Question: Is it possible to change the Bootstrap 3 menu ...

... so it reads like "Menu" instead og the three lines?
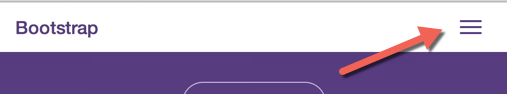
Answer: Did you try this:
'''
<div class="navbar-header">
<button type="button" class="navbar-toggle" data-toggle="collapse" data-target="#bs-example-navbar-collapse-1">
Menu
</button>
<a class="navbar-brand" href="#">Brand</a>
</div>
'''
instead of this
'''
<div class="navbar-header">
<button type="button" class="navbar-toggle" data-toggle="collapse" data-target="#bs-example-navbar-collapse-1">
<span class="sr-only">Toggle navigation</span>
<span class="icon-bar"></span>
<span class="icon-bar"></span>
<span class="icon-bar"></span>
</button>
<a class="navbar-brand" href="#">Brand</a>
</div>
'''
check this jsfiddle:
<URL>